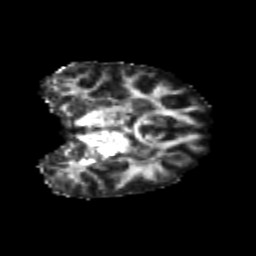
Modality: FA
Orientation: coronal
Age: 23
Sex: female
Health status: healthy
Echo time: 0.074 s